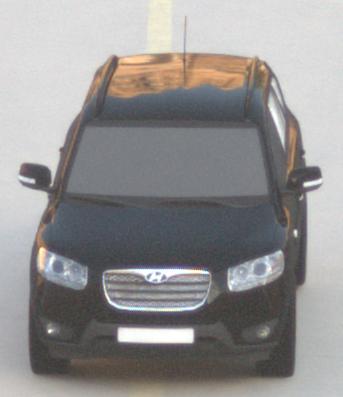
Make: Hyundai
Model: Santa Fe 2.4
Detailed model: Santa Fe (CM)
Model produced from: 2010/01
Model produced until: 2012/09
Doors: 5
Color: black
Road condition: dry road
Daytime: sunrise or sunset
Contrast: low contrast